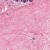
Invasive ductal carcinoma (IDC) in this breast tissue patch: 0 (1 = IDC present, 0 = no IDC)